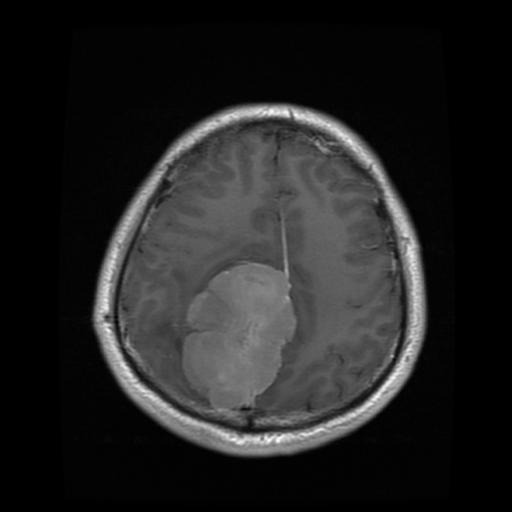
Label: meningioma